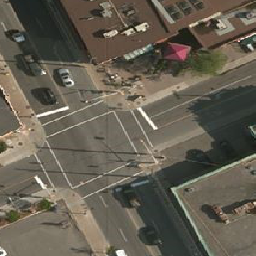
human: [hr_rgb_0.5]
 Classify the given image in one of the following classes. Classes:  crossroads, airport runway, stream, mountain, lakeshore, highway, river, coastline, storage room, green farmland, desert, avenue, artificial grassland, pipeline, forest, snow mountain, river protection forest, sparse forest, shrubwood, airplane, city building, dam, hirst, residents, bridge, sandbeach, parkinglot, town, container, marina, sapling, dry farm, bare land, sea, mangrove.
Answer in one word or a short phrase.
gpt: crossroads